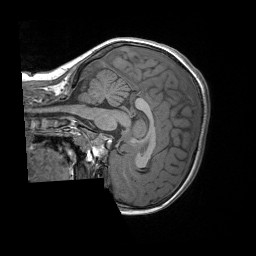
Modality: T1w
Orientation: sagittal
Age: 7
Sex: female
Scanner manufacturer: siemens
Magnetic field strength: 3 T
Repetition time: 1.65 s
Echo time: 0.00203 s